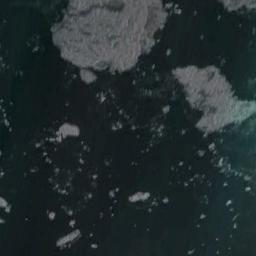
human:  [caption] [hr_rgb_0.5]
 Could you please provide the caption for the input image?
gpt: Two large pieces of ice and many small pieces of ice floating around the deep blue sea .

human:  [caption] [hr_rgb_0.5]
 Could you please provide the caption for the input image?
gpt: A large piece of sea ice and a lot of small pieces of sea ice float in the deep blue sea .

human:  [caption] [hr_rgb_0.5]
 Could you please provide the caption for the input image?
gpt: There are many ice on the dark green sea .

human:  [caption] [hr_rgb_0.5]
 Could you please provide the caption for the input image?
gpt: The sea ice above is larger .

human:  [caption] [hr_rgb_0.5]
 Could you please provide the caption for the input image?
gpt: There are two pieces of sea ice and some brash ice .